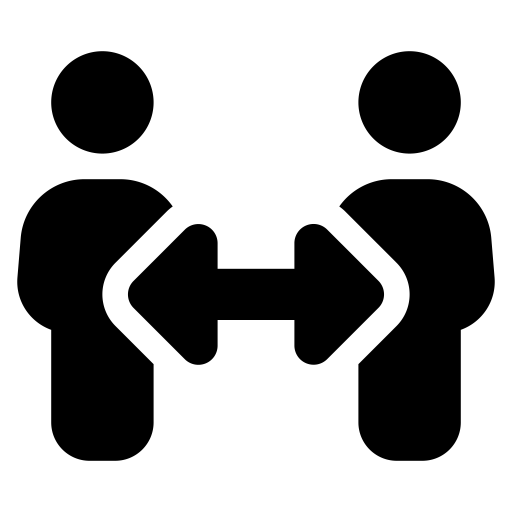
Tags: icon, FontAwesome, fa-icon, solid, people, arrows